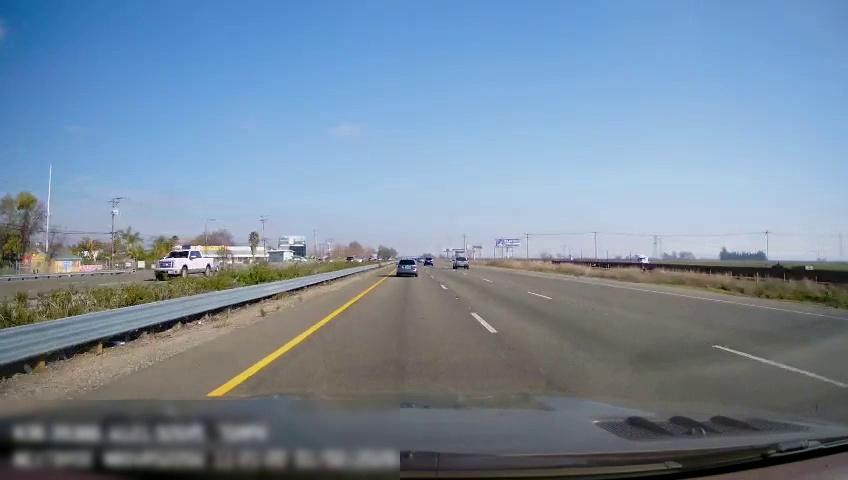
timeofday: Day
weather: Sunny
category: Drivable Space
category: Drivable Space
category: Vehicles | Car
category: Vehicles | Car
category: Vehicles | Car
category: Vehicles | Car
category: Vehicles | Truck
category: Vehicles | SUV
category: Lanes | Current Lane
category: Lanes | Current Lane
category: Lanes | Alternate Lane
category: Lanes | Alternate Lane